Question: In project structure I have release and debug build types
How can I set different versions of 'NetworkSettings.java' file for different build types.
For example for release
'''
public class NetworkSettings {
private final static String SERVER_URL="releaseserver.com";
private final static int SERVER_PORT=80;
public static String getServerUrl()
{
return SERVER_URL;
}
public static int getServerPort()
{
return SERVER_PORT;
}
}
'''
and for debug
'''
public class NetworkSettings {
private final static String SERVER_URL="testserver.com";
private final static int SERVER_PORT=80;
public static String getServerUrl()
{
return SERVER_URL;
}
public static int getServerPort()
{
return SERVER_PORT;
}
}
'''
I want to do it using build types so as not to forget change it manually.
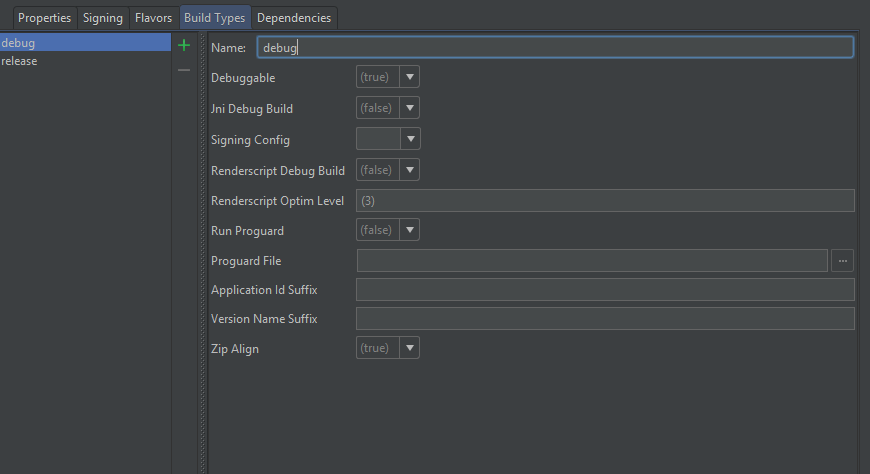
Answer: You can obtain it in many ways.
For example you can use your BuildConfig.
Also with Gradle, you have the ability to .
'''
android {
...
buildTypes {
debug {
buildConfigField "boolean", "MY_VAR", "true"
}
main {
buildConfigField "boolean", "MY_VAR", "false"
}
...
}
}
'''
And then..
'''
if (BuildConfig.MY_VAR) {
}
'''
Otherwise you can use .
Pay attention:you have to omit this class from the 'main' source
'''
app/
|--libs/
|--src/
|--flavor1/
| |--java/
| |--com/example/
| |--Flavor.java
|--flavor2/
| |--java/
| |--com/example/
| |--Flavor.java
|--main/
|--java/
| |--...
'''
Of course you to declare these flavors in your build.gradle
'''
productFlavors {
flavor2 {
}
flavor1 {
}
}
'''
You can use also , adding the folders named debug and release.
'''
app/
|--libs/
|--src/
|--debug/
| |--java/
| |--com/example/
| |--MyClass.java
|--release/
| |--java/
| |--com/example/
| |--MyClass.java
|--main/
|--java/
| |--...
'''